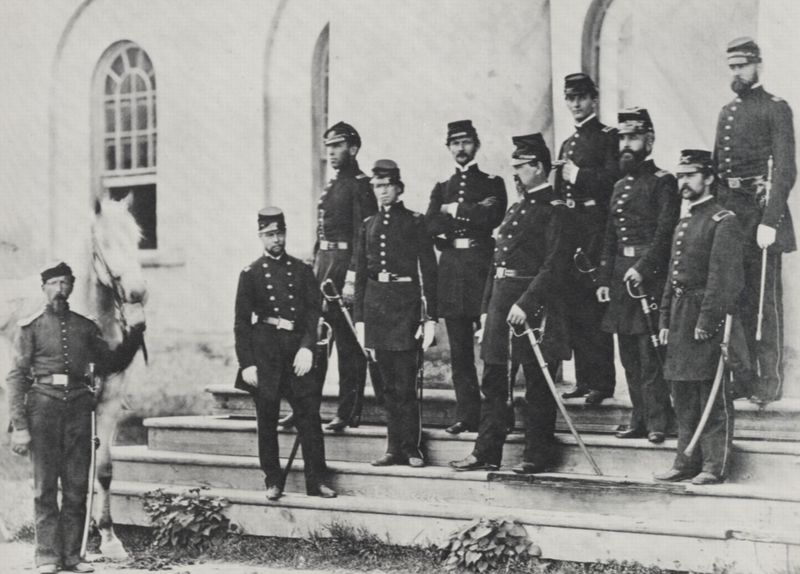
Titel: General Irwin McDowell und Gefolge
Künstler: Mathew B. Brady
Schlagwörter: gruppe, weiß, fenster, glas, grau, handschuhe, hut, hüte, jahrhundertwende, männer, schwarz, gebäude, gürtel, haus, wiese, bart, bärte, hose, jacke, kappe, mütze, mützen, wand, architektur, stehen, gruppenportrait, hals, portrait, porträt, büsche, sträucher, pose, pflanze, knopf, pferd, reiter, fassade, hosen, mauer, koppel, amerika, französisch, rundbogen, krieg, treppe, soldaten, stufen, knöpfe, foto, fotografie, photographie, posen, scheibe, schwarzweiss, militär, schwert, schwerter, säbel, uniform, uniformen, waffen, jacken, degen, posieren, stiefel, gruppenbild, armee, heer, schimmel, photo, halfter, gurt, usa, aufnahme, generäle, fot, offiziere, präsentieren, gruppenfoto, bürgerkrieg, aufstellung, nord, amerikanisch, archiektur, nordstaaten, abseits, französosch, grenadier, union, 10